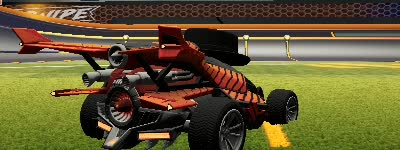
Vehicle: aftershock